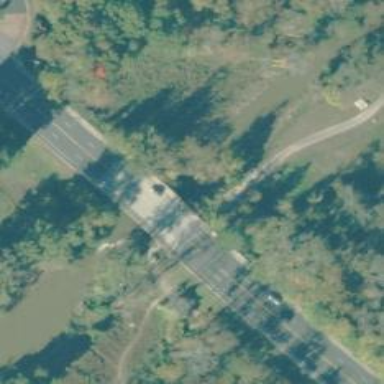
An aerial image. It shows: Cycling path on asphalt surface that crosses bridge. The trail visibility is excellent.